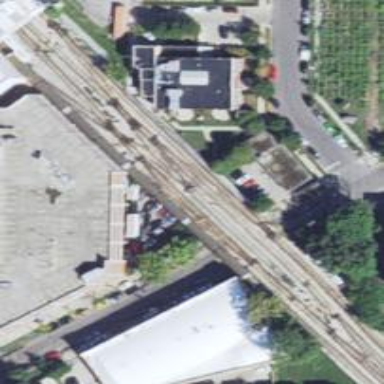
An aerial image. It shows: Electrified rail spur.